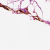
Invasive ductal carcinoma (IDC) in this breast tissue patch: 0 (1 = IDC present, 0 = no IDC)